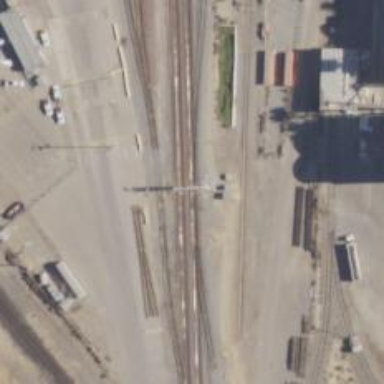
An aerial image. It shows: Railway signal.